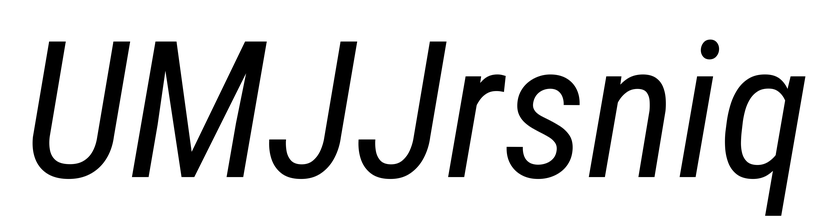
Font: Roboto-Italic_Condensed_Italic